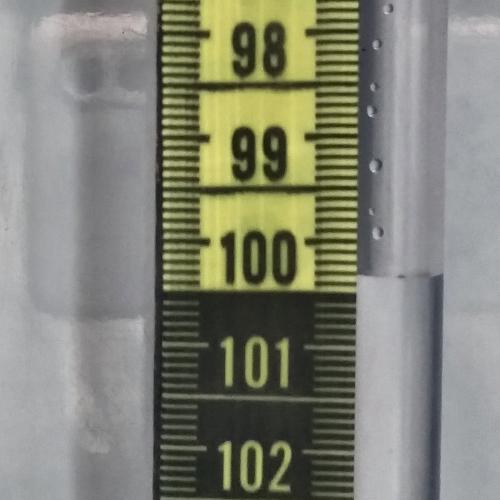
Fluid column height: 100.3 cm